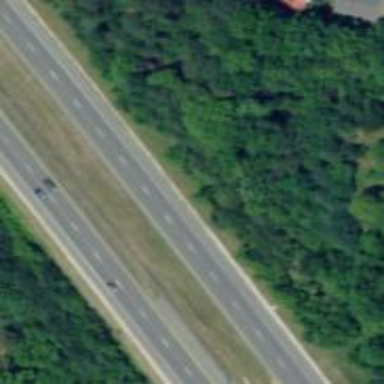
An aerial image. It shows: Motorway.